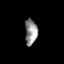
Tissue: skin
Cell type: Epithelial cells
Senescence score: 0.2261
Nuclear area (px): 307
Mean DAPI intensity: 147.85